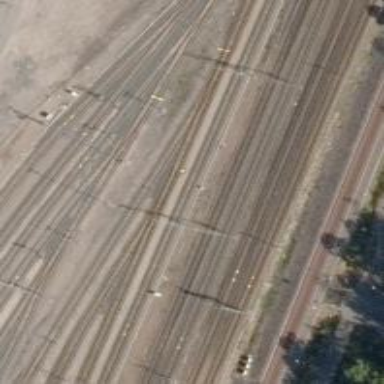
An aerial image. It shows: Railway track with continuous electrified contact line.